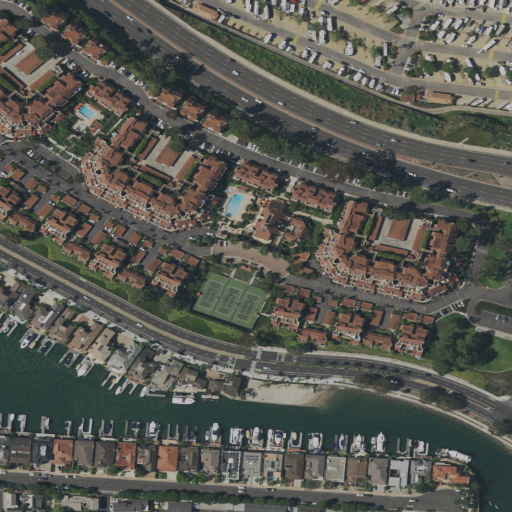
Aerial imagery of cape in California named Promontory Point containing medium intensity development, high intensity development, low intensity development, open development, and open water